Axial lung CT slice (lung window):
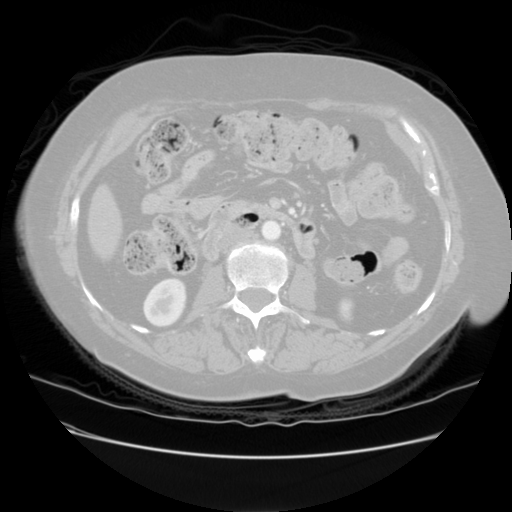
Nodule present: no